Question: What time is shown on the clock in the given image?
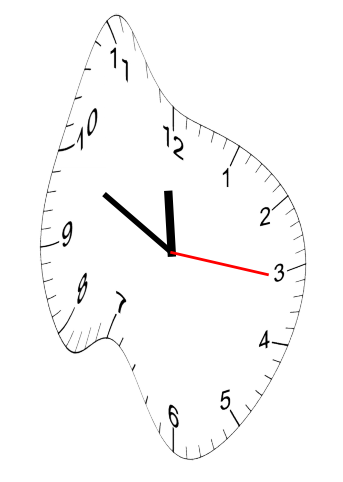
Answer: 11:49:16